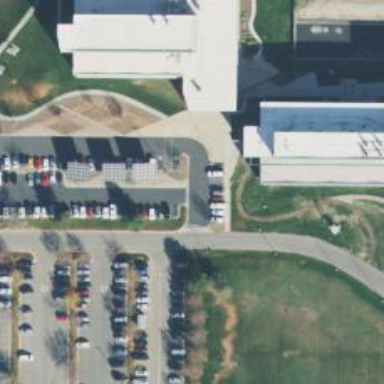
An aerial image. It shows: Parking space.